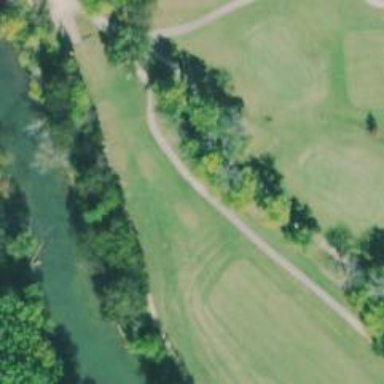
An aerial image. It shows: Footway that doubles as golf path.